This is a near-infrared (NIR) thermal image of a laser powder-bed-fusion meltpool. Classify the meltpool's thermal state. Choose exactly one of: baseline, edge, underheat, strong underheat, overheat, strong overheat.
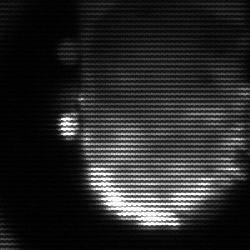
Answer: baseline